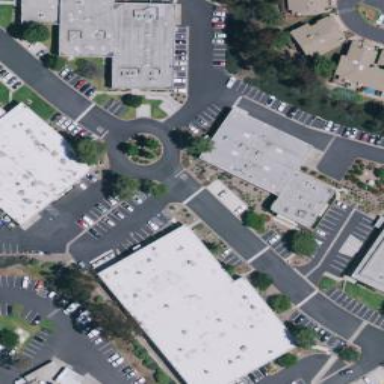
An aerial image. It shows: Industrial building.